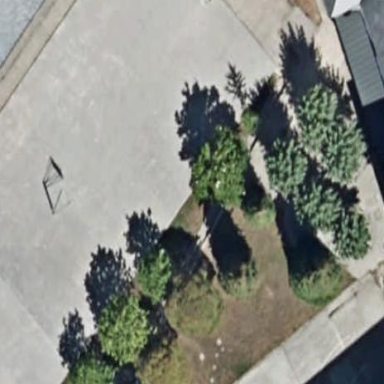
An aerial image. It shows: Concrete basketball court in pitch area.